Interaction volume radius: 5 \u00c5
Interaction volume height: 20 \u00c5
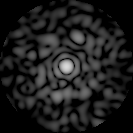
Disorder parameter: 0.8461